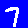
Digit: 7